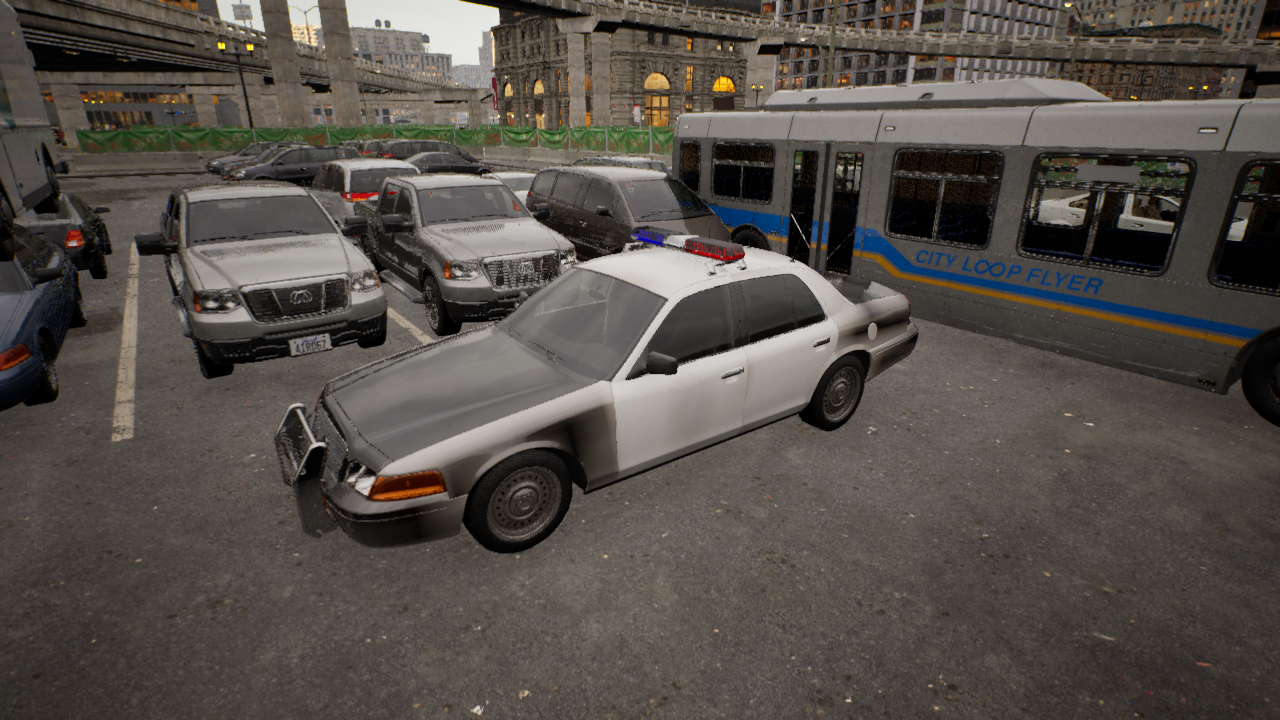
Venue: arterial
Lighting: golden hour
Vehicle rig: sedan